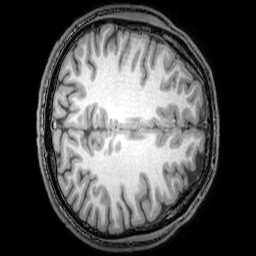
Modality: T1w
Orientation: axial
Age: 21
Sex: male
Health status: healthy
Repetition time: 0.081 s
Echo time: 0.037 s